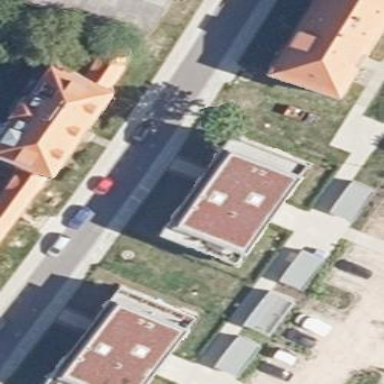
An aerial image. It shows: Flat-roofed apartment building.